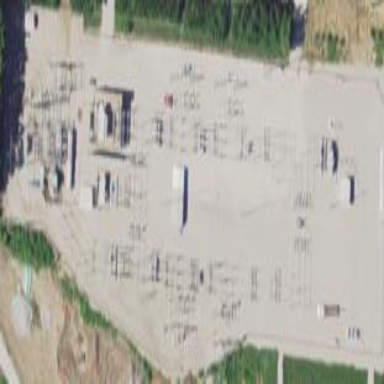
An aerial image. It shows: Distribution power substation secured by fence.